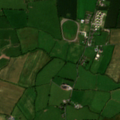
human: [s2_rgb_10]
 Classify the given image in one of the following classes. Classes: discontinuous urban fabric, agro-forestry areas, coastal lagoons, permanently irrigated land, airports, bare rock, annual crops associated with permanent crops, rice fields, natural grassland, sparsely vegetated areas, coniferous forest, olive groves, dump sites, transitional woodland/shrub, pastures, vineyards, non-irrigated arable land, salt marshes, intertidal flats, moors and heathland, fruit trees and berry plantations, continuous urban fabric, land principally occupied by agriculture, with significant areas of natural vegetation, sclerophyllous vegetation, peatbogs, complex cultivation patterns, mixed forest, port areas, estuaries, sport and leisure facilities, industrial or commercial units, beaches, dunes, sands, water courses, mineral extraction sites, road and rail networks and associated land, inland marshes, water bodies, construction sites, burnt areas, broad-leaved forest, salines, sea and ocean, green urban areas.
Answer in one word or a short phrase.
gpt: non-irrigated arable land, pastures